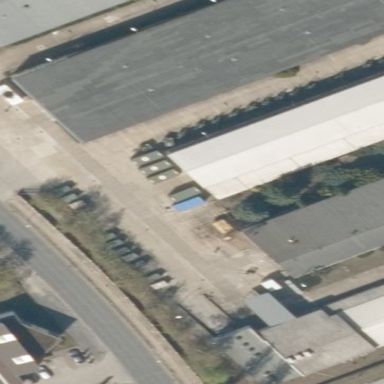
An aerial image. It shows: Industrial building.